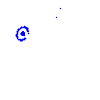
Particle: electron